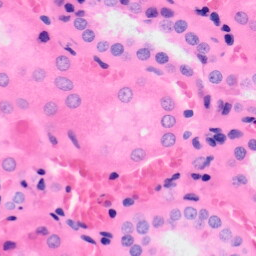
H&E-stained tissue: Kidney